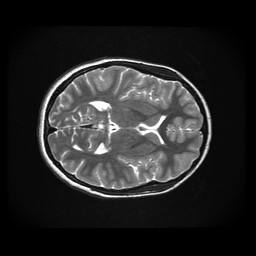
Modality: T2w
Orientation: axial
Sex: female
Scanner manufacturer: ge
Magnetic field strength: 3 T
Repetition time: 5 s
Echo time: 0.1015 s